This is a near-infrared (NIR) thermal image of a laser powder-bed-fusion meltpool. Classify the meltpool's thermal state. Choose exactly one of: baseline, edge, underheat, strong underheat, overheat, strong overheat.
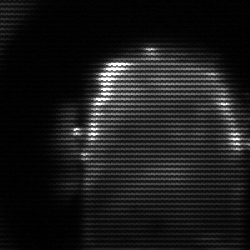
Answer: baseline